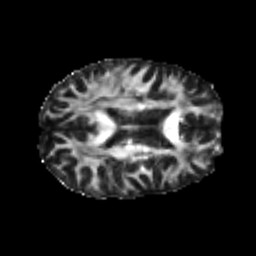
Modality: FA
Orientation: axial
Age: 26
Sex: female
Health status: healthy
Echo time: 0.074 s